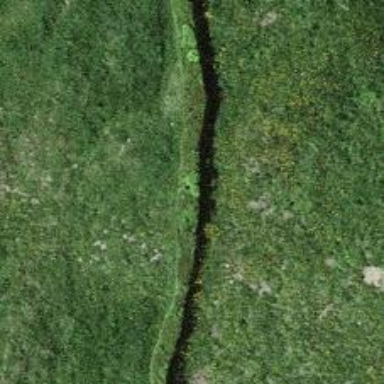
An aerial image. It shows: Hedge barrier.